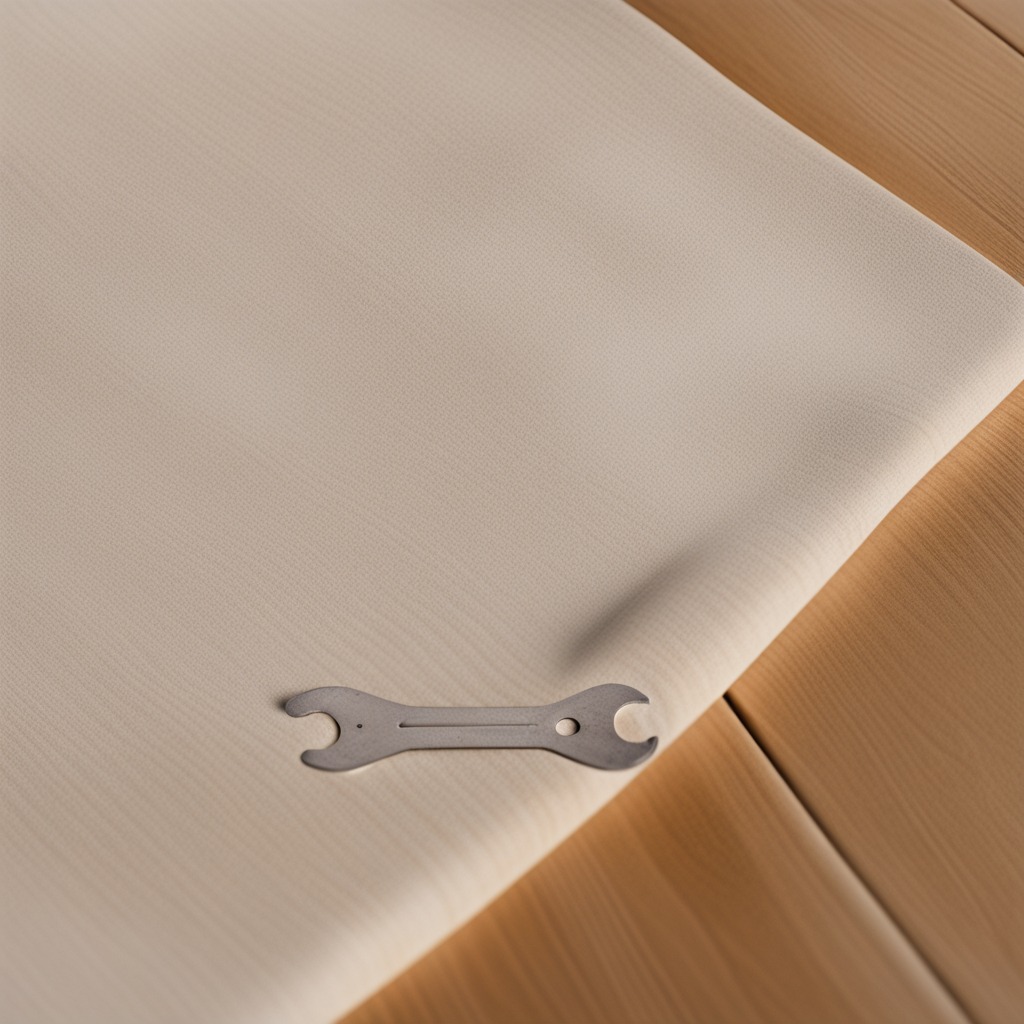
An wrench lying on a wooden table in an outdoor workshop during daytime bright natural light soft shadows worn but beneath the cloth.